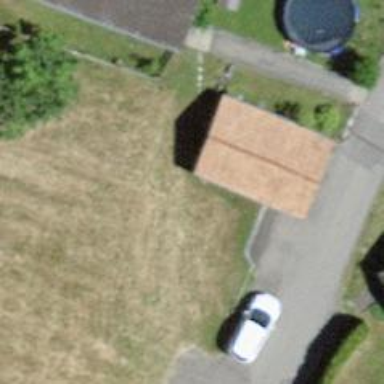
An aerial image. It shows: Garage building.